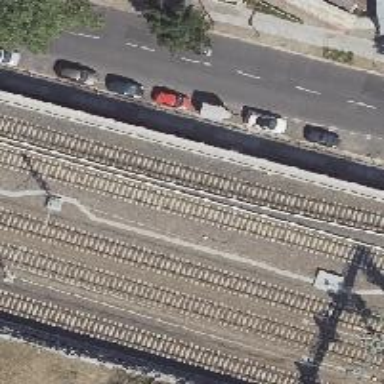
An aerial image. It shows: Light rail line with bottom electrified rails.